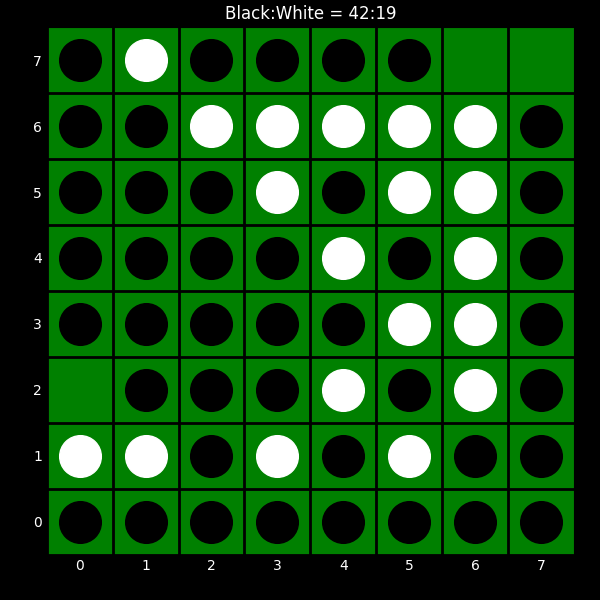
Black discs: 42
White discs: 19